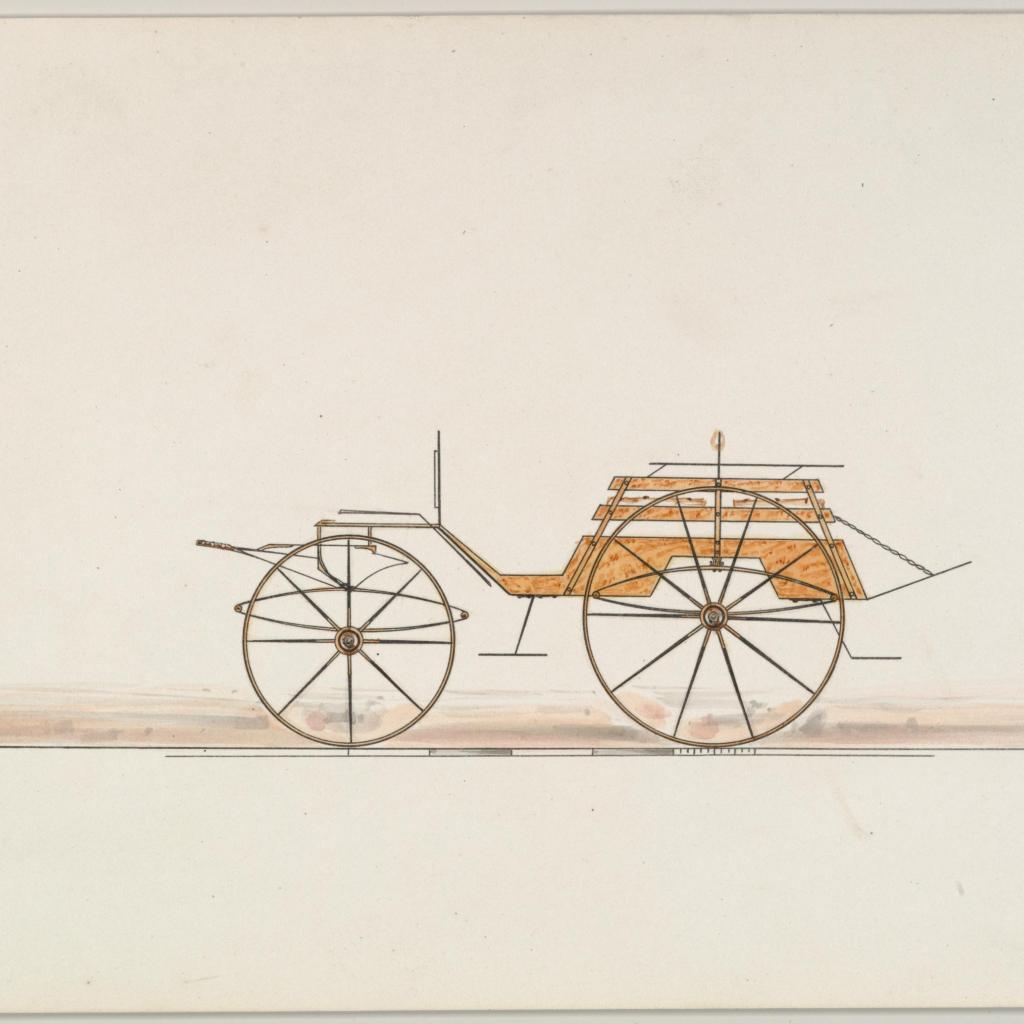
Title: Design for Slat Side Phaeton
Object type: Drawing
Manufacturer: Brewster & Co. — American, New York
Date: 1850–70
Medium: Pen and black ink, watercolor and gouache with gum arabic
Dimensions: sheet: 6 3/16 x 9 1/16 in. (15.7 x 23 cm)
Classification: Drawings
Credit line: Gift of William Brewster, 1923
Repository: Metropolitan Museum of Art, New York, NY